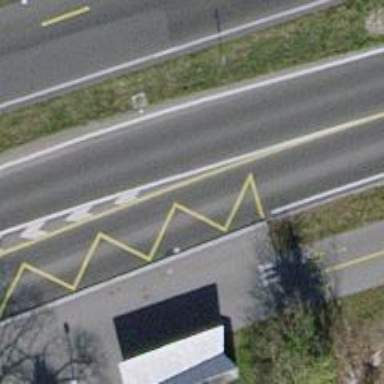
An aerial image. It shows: Bus stop with designated stop position for public transport.